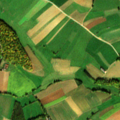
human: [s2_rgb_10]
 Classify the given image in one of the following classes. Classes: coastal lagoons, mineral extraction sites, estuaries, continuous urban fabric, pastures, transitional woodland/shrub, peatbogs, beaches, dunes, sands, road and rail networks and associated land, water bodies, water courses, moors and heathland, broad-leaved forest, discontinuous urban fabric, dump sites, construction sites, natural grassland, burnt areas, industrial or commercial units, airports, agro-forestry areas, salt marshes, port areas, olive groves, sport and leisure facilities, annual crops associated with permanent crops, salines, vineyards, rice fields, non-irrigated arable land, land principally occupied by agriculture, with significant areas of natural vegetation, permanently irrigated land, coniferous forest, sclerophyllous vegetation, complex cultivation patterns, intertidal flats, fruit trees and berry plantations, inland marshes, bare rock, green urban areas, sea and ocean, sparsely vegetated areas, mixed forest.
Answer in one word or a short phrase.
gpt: discontinuous urban fabric, non-irrigated arable land, pastures, complex cultivation patterns, broad-leaved forest